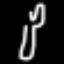
Label: fork